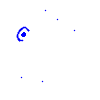
Particle: kaon